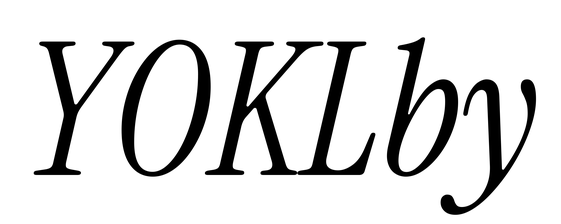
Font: InstrumentSerif-Italic